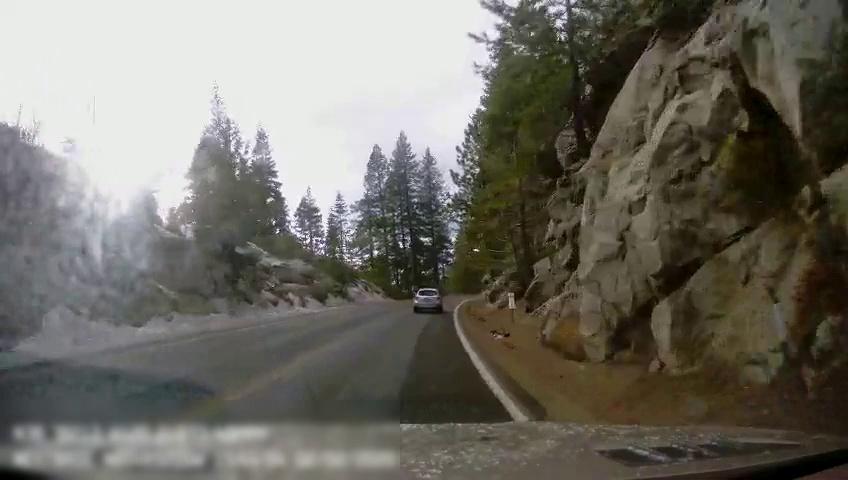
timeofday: Day
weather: Sunny
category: Drivable Space
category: Vehicles | SUV
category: Lanes | Alternate Lane
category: Lanes | Current Lane